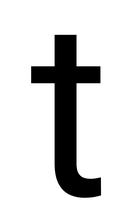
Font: Roboto_Regular